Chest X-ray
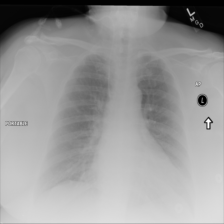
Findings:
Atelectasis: negative
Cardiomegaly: negative
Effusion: negative
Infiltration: negative
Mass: negative
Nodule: negative
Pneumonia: negative
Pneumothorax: negative
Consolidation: negative
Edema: negative
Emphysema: negative
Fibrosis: negative
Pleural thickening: negative
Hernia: negative